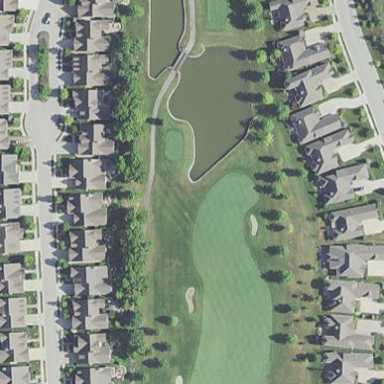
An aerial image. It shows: Water hazard on golf course.